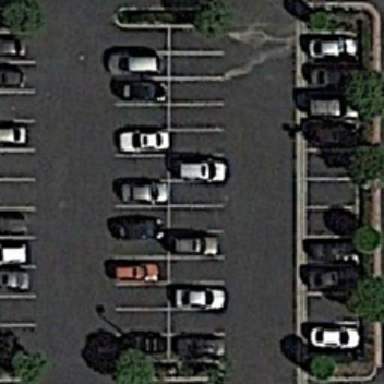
The parking lot is almost white .